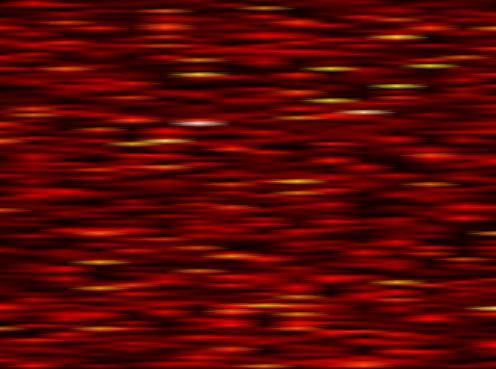
Label: WOLA